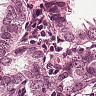
Metastatic tissue present: yes